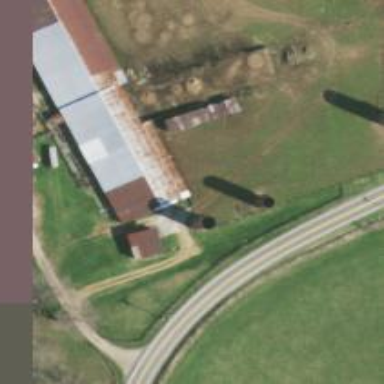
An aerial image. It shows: Silo building.